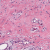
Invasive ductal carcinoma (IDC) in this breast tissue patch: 0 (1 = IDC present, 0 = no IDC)